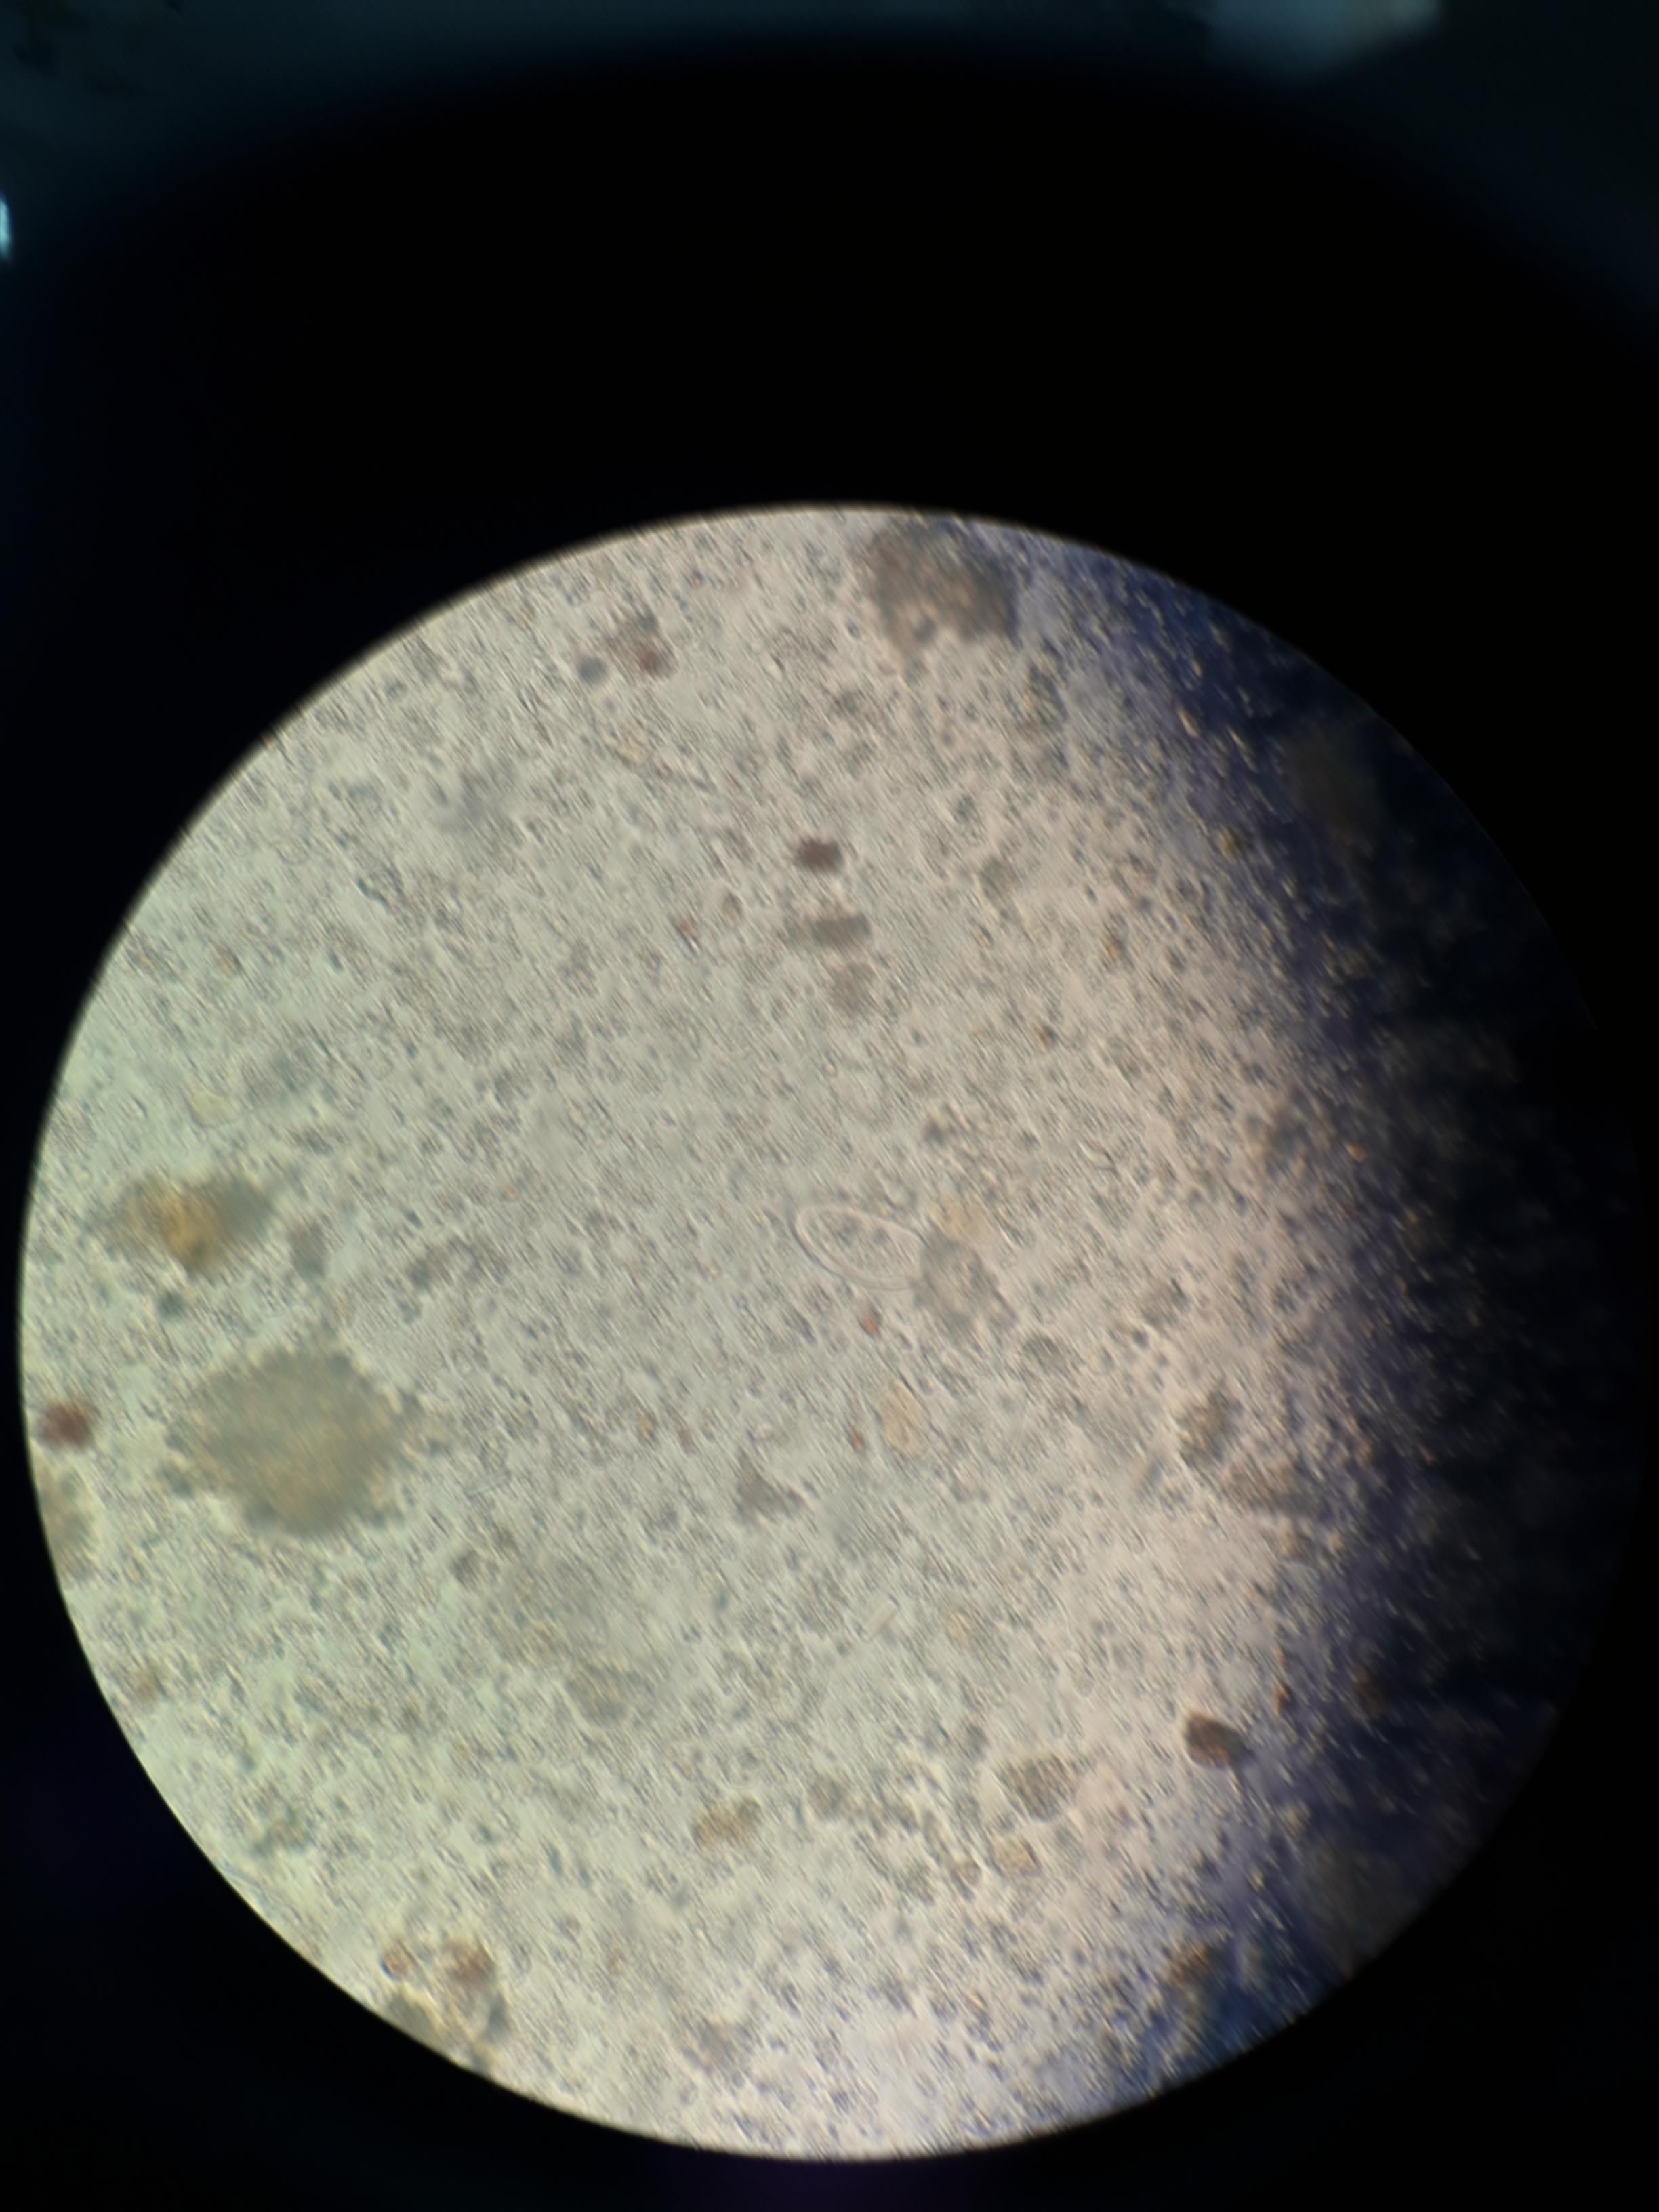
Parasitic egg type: Enterobius vermicularis